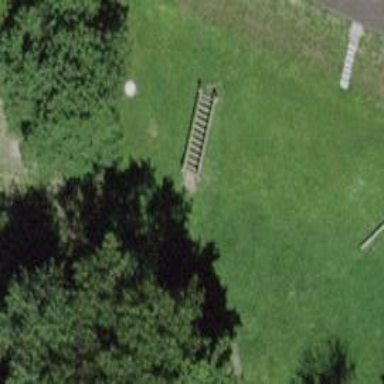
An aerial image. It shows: Playground with bridge.